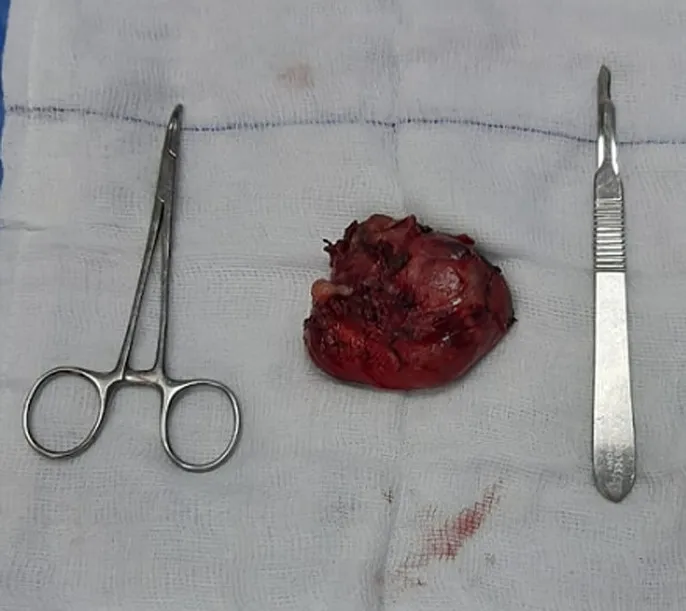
thyroglossal cyst.
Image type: medical_photograph (other_medical_photograph)